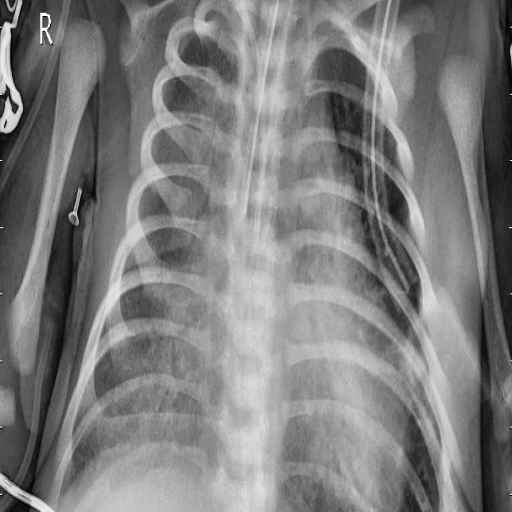
Finding: PNEUMONIA